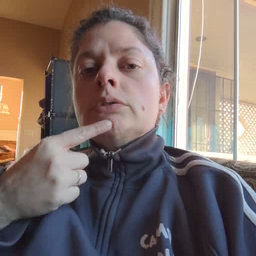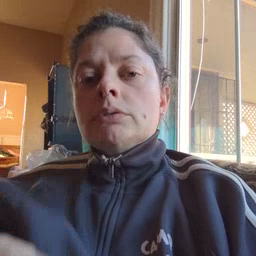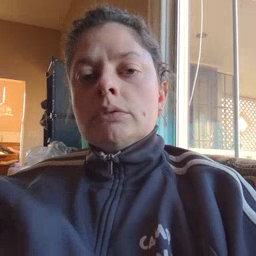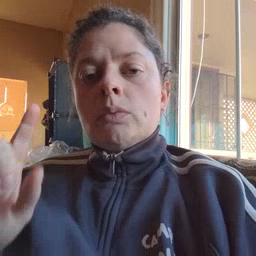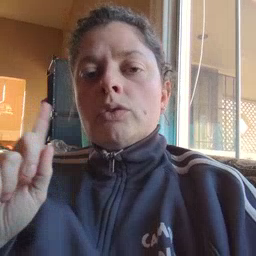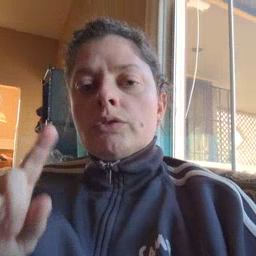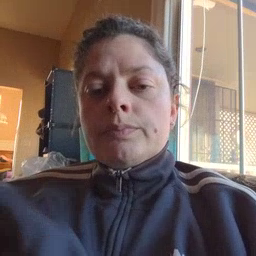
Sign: where